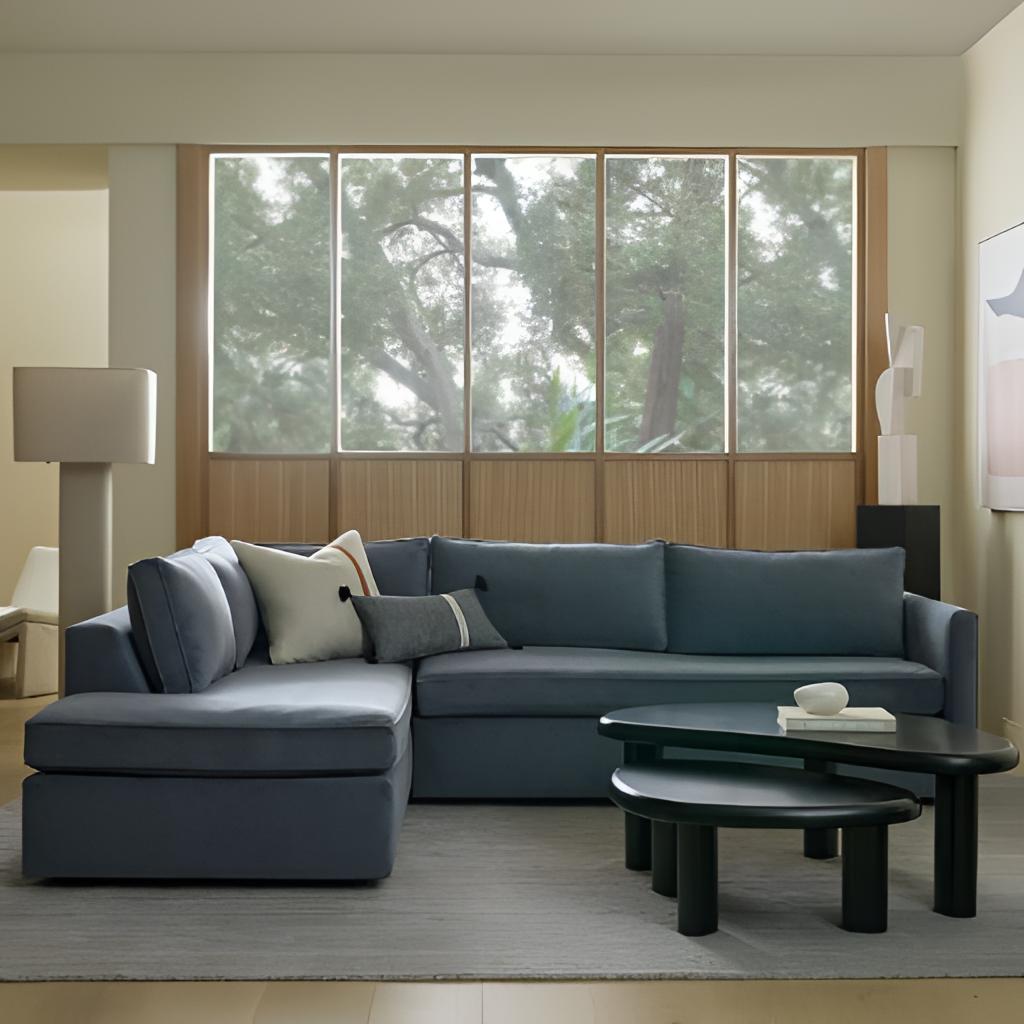
living room, fabric sectional sofa, modern, beige paint wallpaper, with solid pattern, beige wood flooring, with plank pattern